The picture encodes a bearing's raw vibration samples as pixel intensities in a 2-D grid. What is the most likely bearing condition (normal, inner_race, outer_race, ball)?
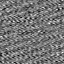
Answer: outer_race